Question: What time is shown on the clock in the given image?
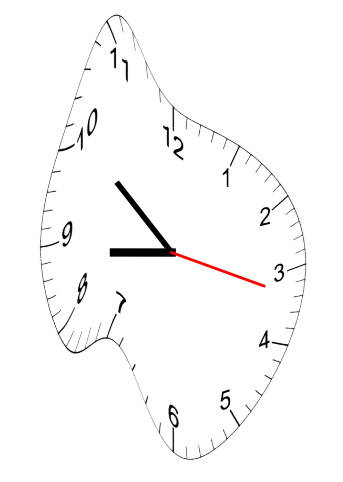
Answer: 08:51:17